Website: crate-barrel
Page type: account-dashboard
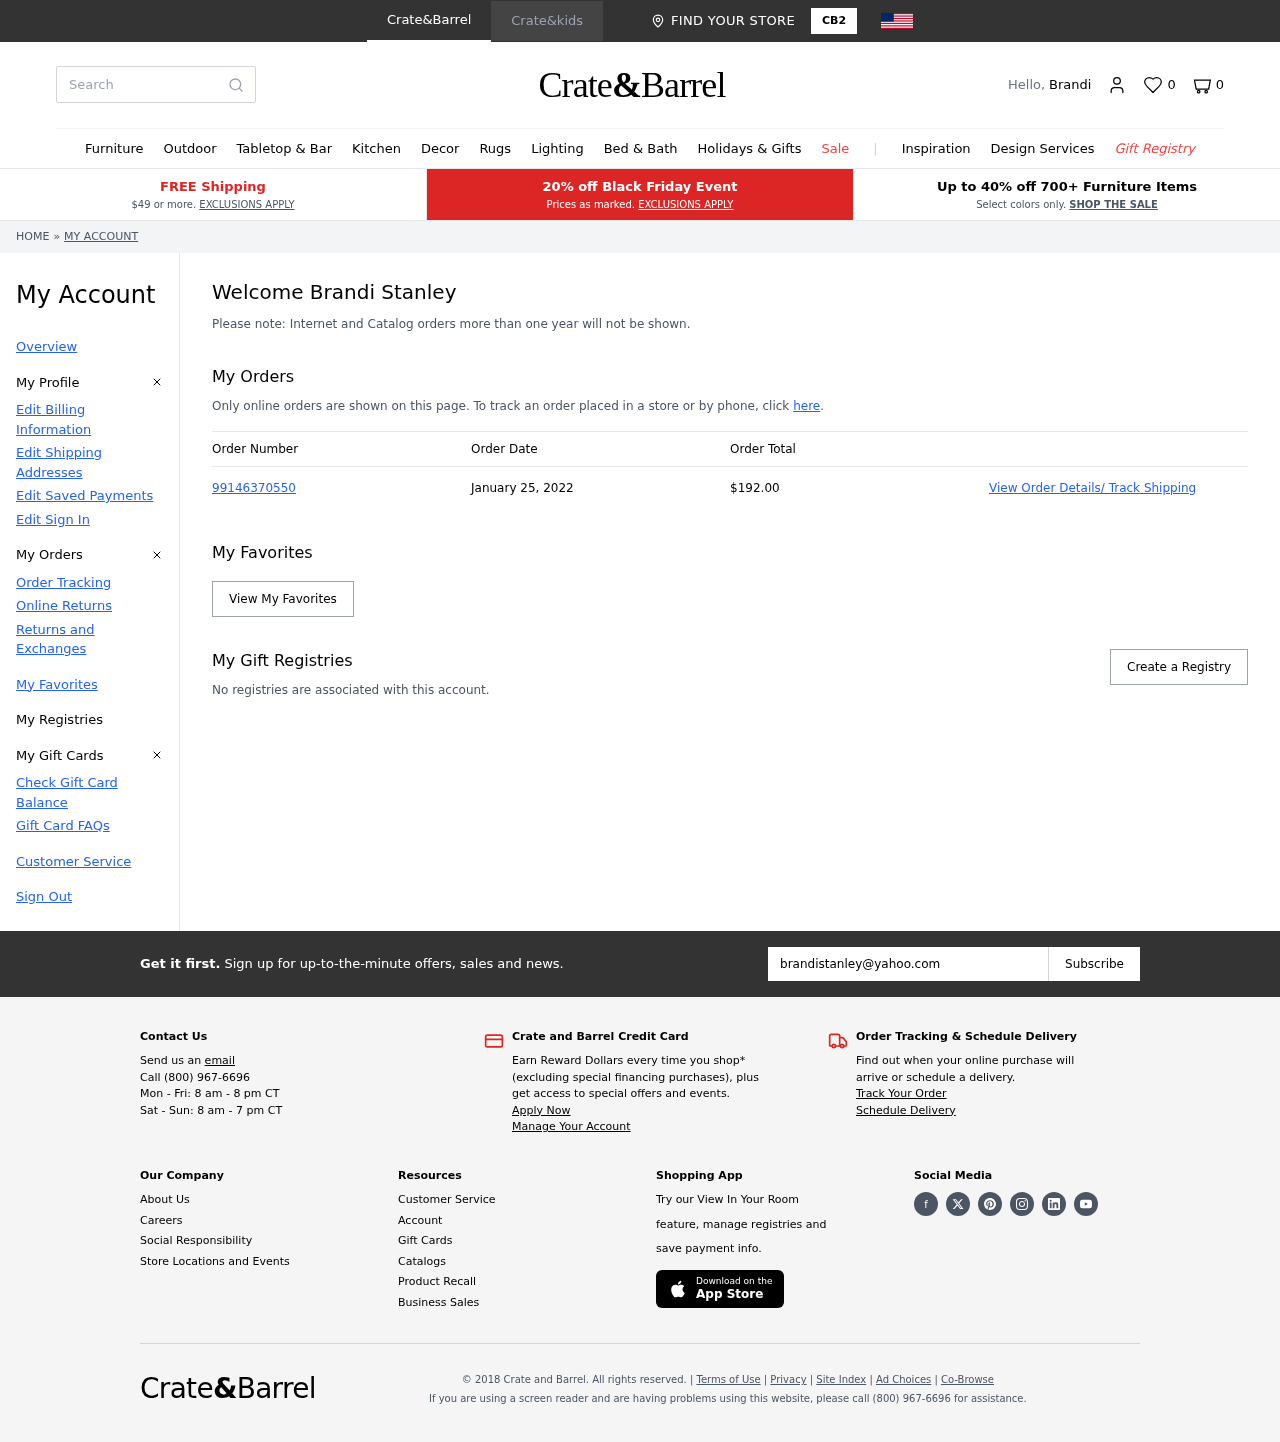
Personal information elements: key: PII_EMAIL
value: brandistanley@yahoo.com
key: PII_FIRSTNAME
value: Brandi
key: PII_FULLNAME
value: Brandi Stanley
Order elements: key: ORDER_NUM_ITEMS
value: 0
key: ORDER_NUMBER
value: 99146370550
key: ORDER_DATE
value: January 25, 2022
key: ORDER_TOTAL
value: $192.00
Search elements: key: HEADER_SEARCH
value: Search
Other elements: key: FAVORITES_COUNT
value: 0